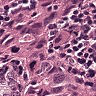
Metastatic tissue present: yes